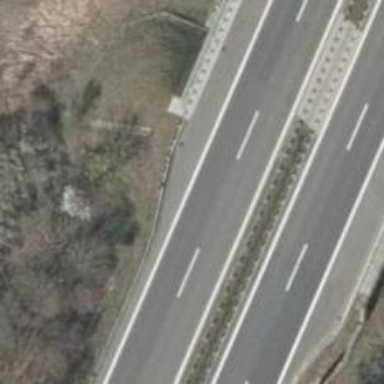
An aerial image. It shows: Asphalt bridge on motorway.